This continuous-wavelet-transform scalogram was computed from a bearing vibration snapshot. Determine the bearing's health state. Answer with exactly one of: normal, inner_race, outer_race, ball.
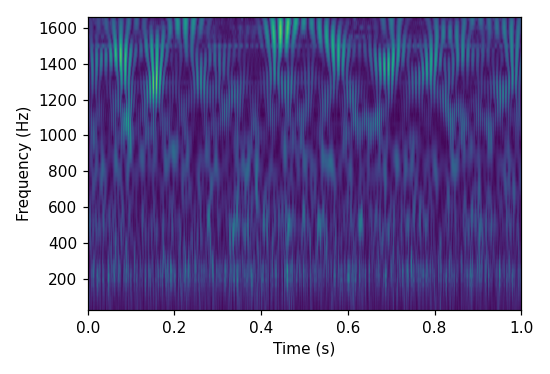
Answer: normal